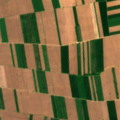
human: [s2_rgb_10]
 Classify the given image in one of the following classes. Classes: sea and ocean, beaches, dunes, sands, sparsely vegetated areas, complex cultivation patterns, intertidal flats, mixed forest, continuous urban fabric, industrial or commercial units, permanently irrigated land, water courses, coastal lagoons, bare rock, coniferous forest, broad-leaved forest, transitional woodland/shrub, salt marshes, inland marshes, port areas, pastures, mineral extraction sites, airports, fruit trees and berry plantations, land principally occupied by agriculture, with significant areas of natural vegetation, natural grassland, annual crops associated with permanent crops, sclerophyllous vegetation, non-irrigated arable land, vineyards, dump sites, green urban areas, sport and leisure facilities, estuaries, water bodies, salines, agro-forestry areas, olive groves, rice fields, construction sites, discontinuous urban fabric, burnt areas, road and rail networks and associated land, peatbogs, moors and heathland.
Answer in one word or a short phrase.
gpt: non-irrigated arable land